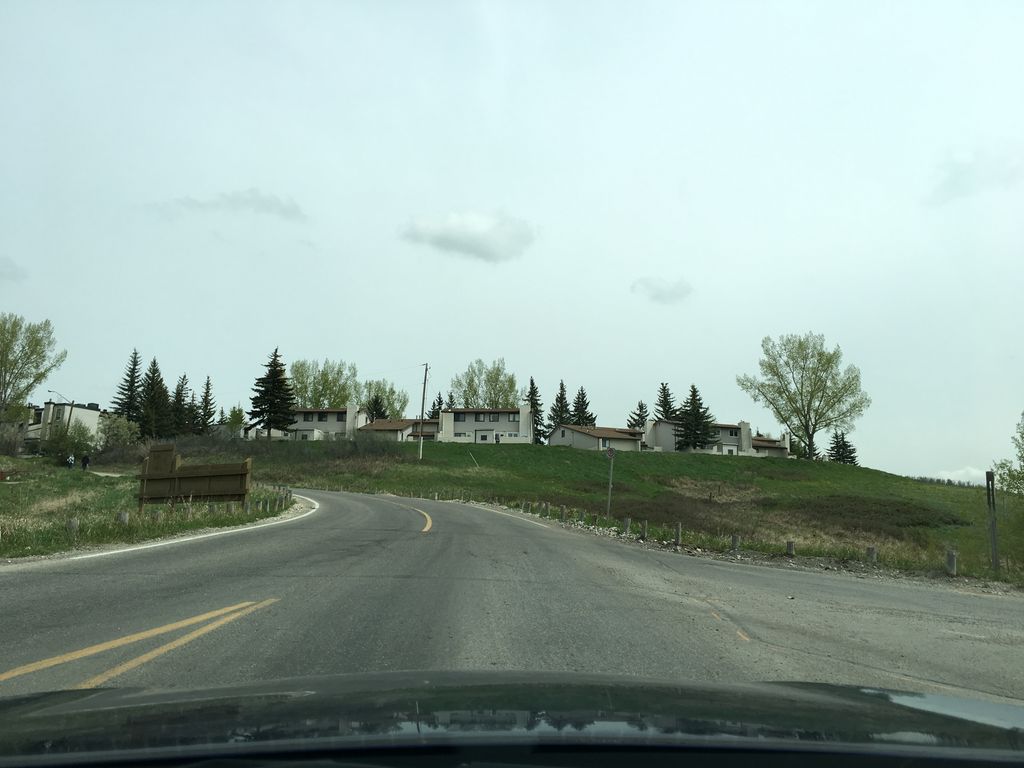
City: calgary